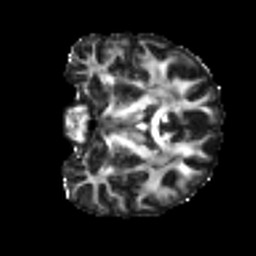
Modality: FA
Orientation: coronal
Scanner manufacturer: siemens
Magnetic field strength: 3 T
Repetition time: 4 s
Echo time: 0.0594 s